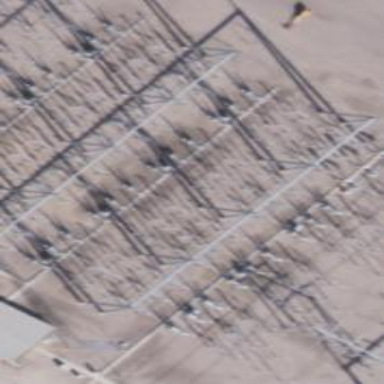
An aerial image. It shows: Switch used for power control.